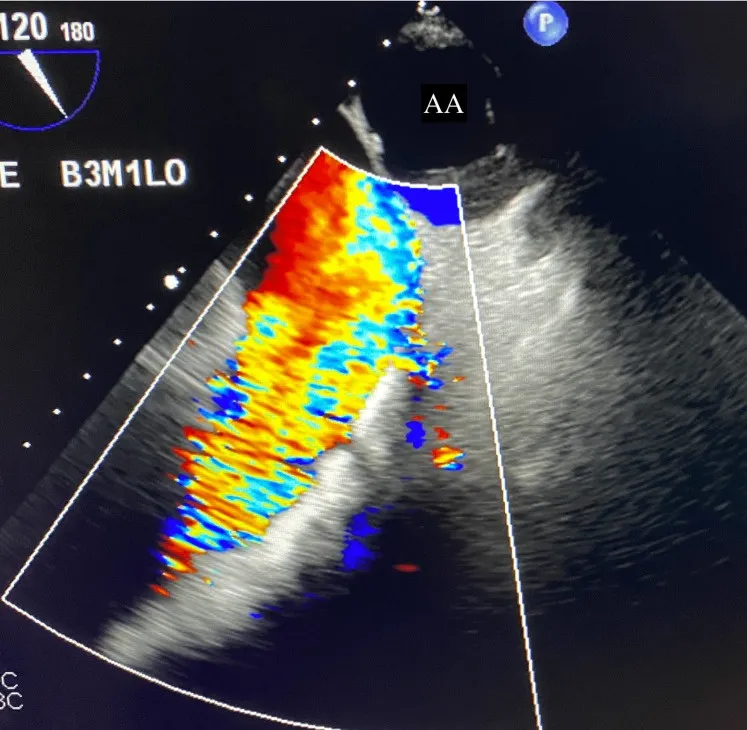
Pre-transcatheter aortic valve replacement (TAVR). Upper esophageal view of the pulmonic valve showing subpulmonic stenosis.
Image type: radiology (ultrasound)